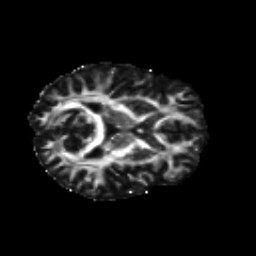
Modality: FA
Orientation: axial
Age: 64
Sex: male
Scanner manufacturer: siemens
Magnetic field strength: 3 T
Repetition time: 8.6 s
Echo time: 0.095 s